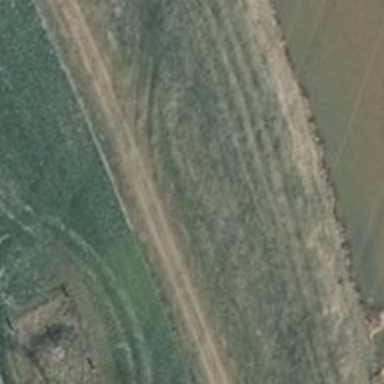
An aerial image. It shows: Track with grass surface categorized as grade4 tracktype.